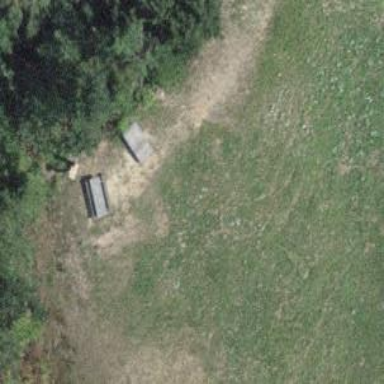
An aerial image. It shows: Picnic table located in leisure land area.